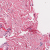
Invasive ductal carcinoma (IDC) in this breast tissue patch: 0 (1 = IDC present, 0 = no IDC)